Interaction volume radius: 10 \u00c5
Interaction volume height: 15 \u00c5
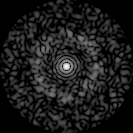
Disorder parameter: 0.8344